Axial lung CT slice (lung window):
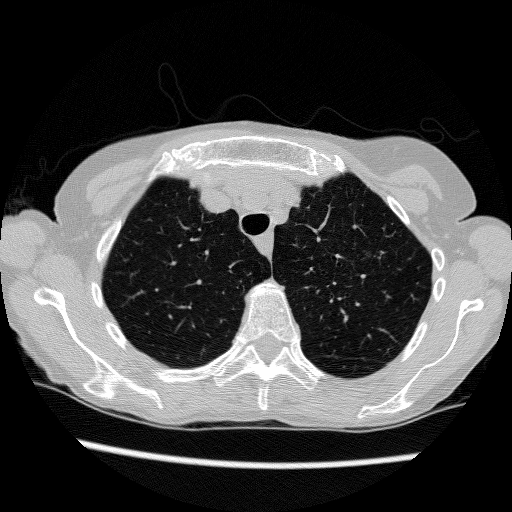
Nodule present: no